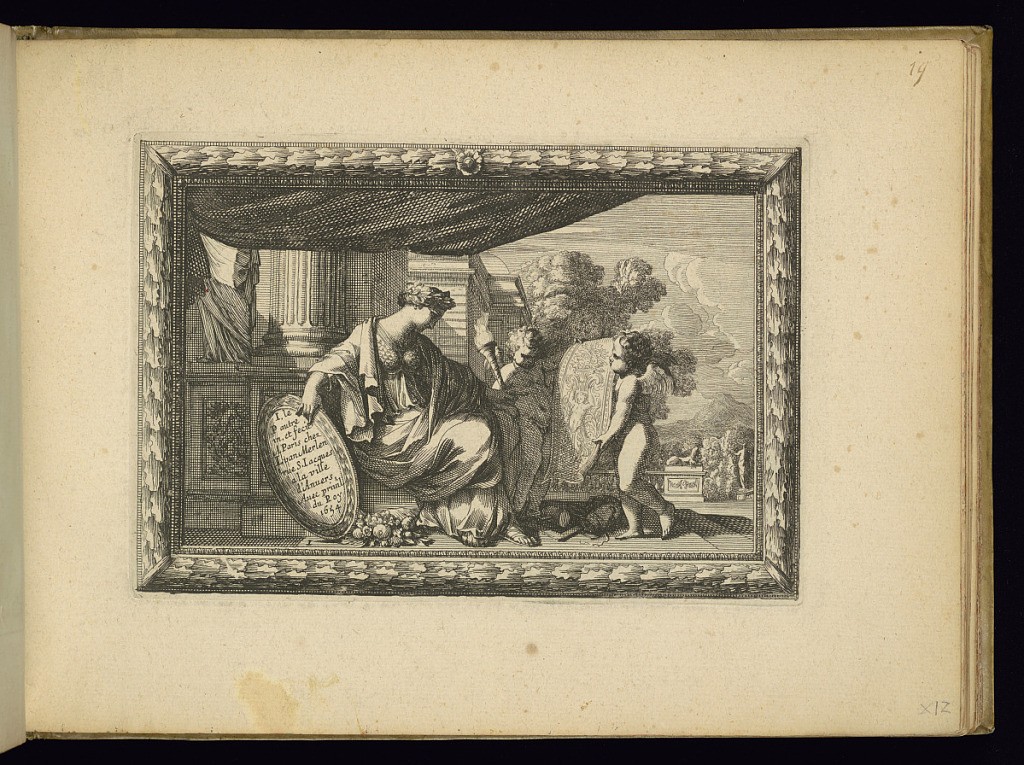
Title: Title Page
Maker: Jean Le Pautre, French, 1618–1682
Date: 1654
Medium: Etching on laid paper
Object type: Print
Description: Panel design featuring a seated woman holding an oval roundel with the publisher's address and date lettered in the center, while two putti show her an ornamental textile panel. A fluted column and a building to her left with a garden landscape to the right in the background. The whole is framed by a leaf and ribbon frame.